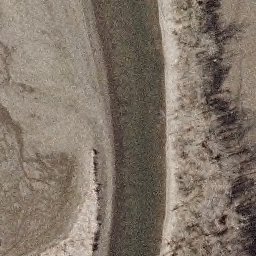
Label: river